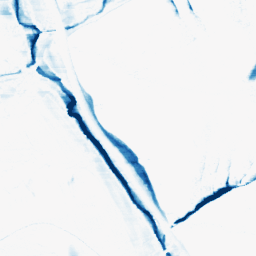
Category: morphological
Decomposition family: morphological_rect
Decomposition parameters: operation: closing
width: 20
height: 3
Upsampling method: sinc_hamming
Upsampling parameters: scale: 2
kernel_size: 4
Upsampling scale: 2